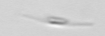
Label: Cylindrotheca